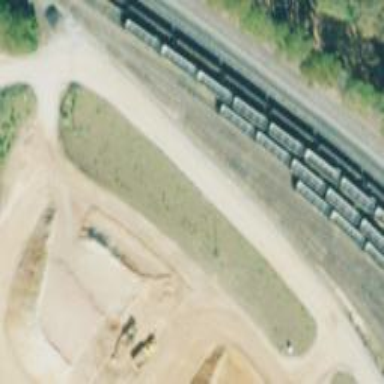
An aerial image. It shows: Railway yard for car storage. The yard is specifically designated for freight cars and is equipped with rail tracks.